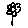
Label: flower